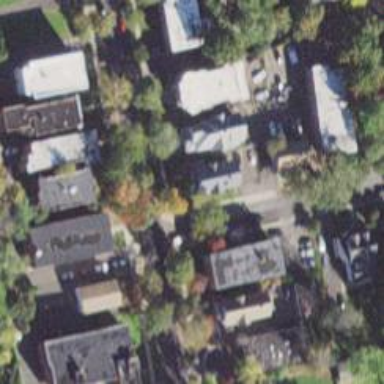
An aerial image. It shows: Neighbourhood designated as historic district.